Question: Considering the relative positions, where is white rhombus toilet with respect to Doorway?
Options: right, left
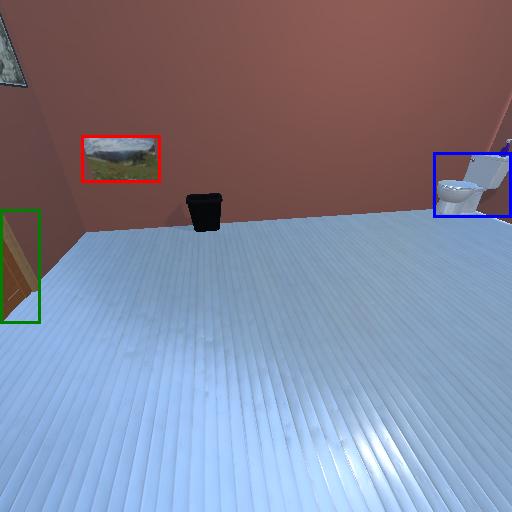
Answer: right